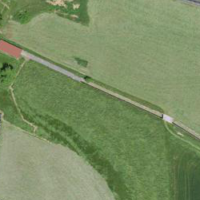
EUNIS habitat code: 52
Species observed at this site:
Sorbus aucuparia